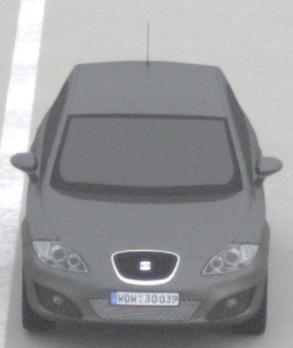
Make: SEAT
Model: Leon 1.4
Detailed model: Leon (1P)
Model produced from: 2009/04
Model produced until: 2010/08
Doors: 5
Color: gray
Road condition: dry road
Daytime: morning or afternoon
Contrast: low contrast